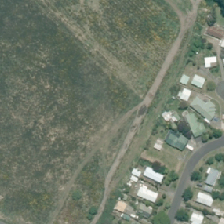
Land cover: shortrotation_cropland